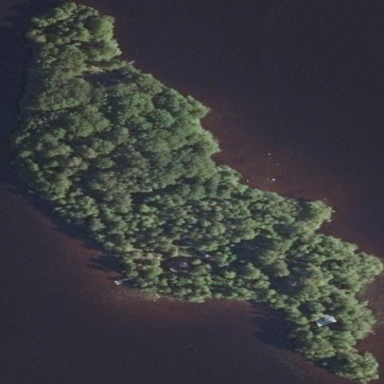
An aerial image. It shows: Islet covered with broadleaved woodland.